Question: I currently have event.stopPropagation() to work on a few selectors, but now I need to pass those selectors as an argument to .on(), since those elements are being replaced after an ajax request.

This is what I have and works (but breaks when the ajax replaces the selector elements):
'''
$('.addSetMenu input, .addSetMenu select, .addSetMenu').on('click', function(event) {
return event.stopPropagation();
});
'''
I'm trying to pass the selectors as arguments to .on() as data, since the ajax request replaces all of those elements, but it doesn't appear to be working correctly:
'''
$(document).on('click', '.addSetMenu input, .addSetMenu select, .addSetMenu', function(event) {
return event.stopPropagation();
});
'''
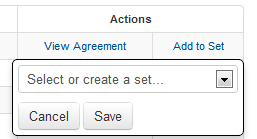
Answer: You cannot combine 'stopPropagation()' with delegated event handling in your second code example. That's because delegated event handling uses event propagation in order to work. So, by the time your event bubbles up to the document object (where it will be processed by your event handler), it has already propagated so you can't stop the propagation that has already happened.
The real solution here is probably in understanding what you're really trying to stop. If you truly need to stop event propagation, then you will have to rebind the first type of event handlers each time you replace the content with ajax (being careful not to get any duplicate event handlers). But, if we knew what you were really trying to prevent with the 'stopPropagation()' call, we might be able to offer a simpler solution.
Judging by your pasteBin example, I see three possibilities:
1. Change your code to handle the clicks and stopPropagation to a common parent that's before your close handler. This is probably the better solution, but I'd have to know more about your HTML structure and what you are dynamically loading with ajax to know if this could work and exactly what code would work.
2. In your close handler (the code in your pasteBin example), examine the actual click target and don't call resetMenu() if the target is one of the items in your selector. You can use the .is() method on the event target to determine that.
3. Each time you reload the content via ajax, re-install your event handlers using the static version of .on() (your first code example).